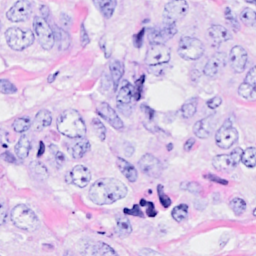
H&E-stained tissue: Breast